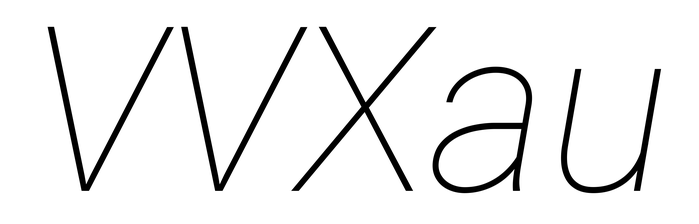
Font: Roboto-Italic_Thin_Italic